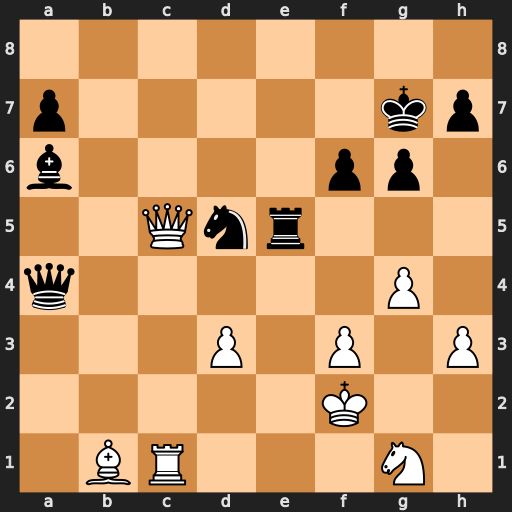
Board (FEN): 8/p5kp/b4pp1/2Qnr3/q5P1/3P1P1P/5K2/1BR3N1
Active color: w
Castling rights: -
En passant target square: -
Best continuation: d4 Re7 Qxd5